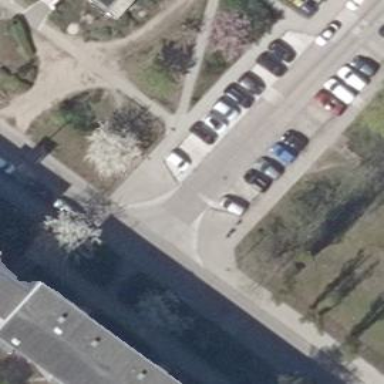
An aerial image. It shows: Concrete footway.